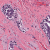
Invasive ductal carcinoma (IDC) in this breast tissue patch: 0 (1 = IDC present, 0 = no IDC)